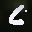
Label: 6